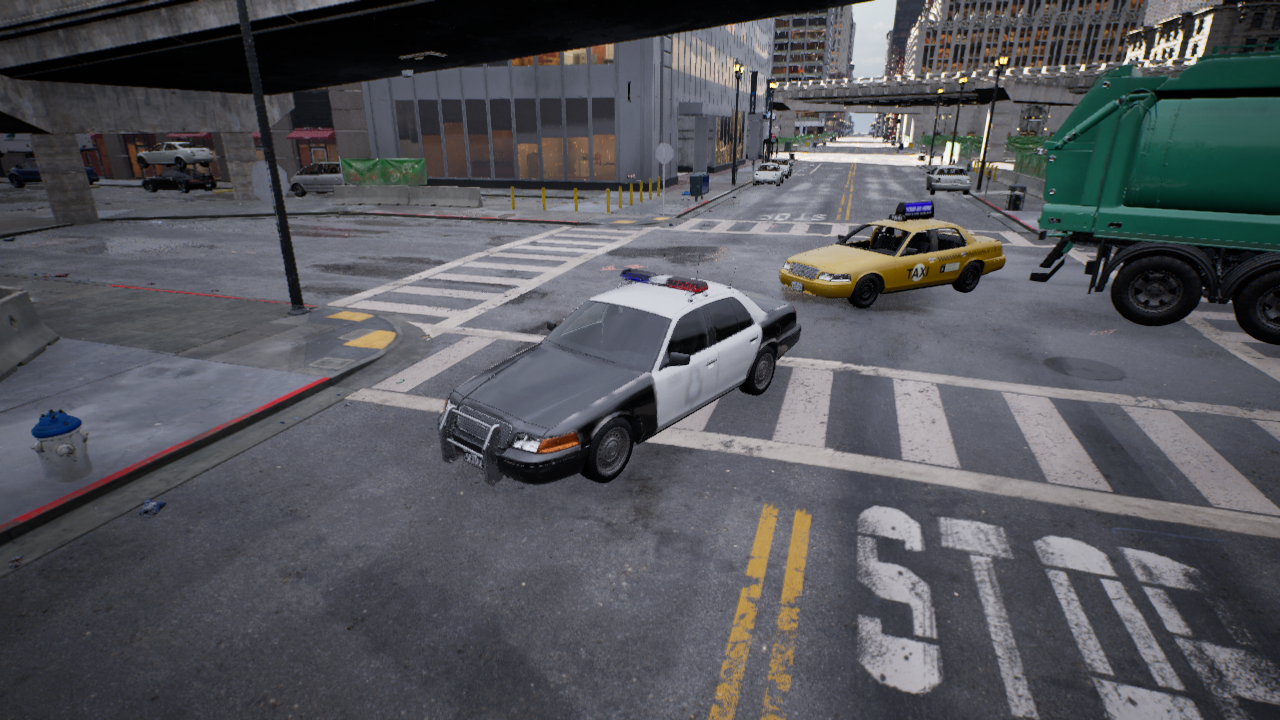
Venue: intersection
Lighting: clear day
Vehicle rig: sedan